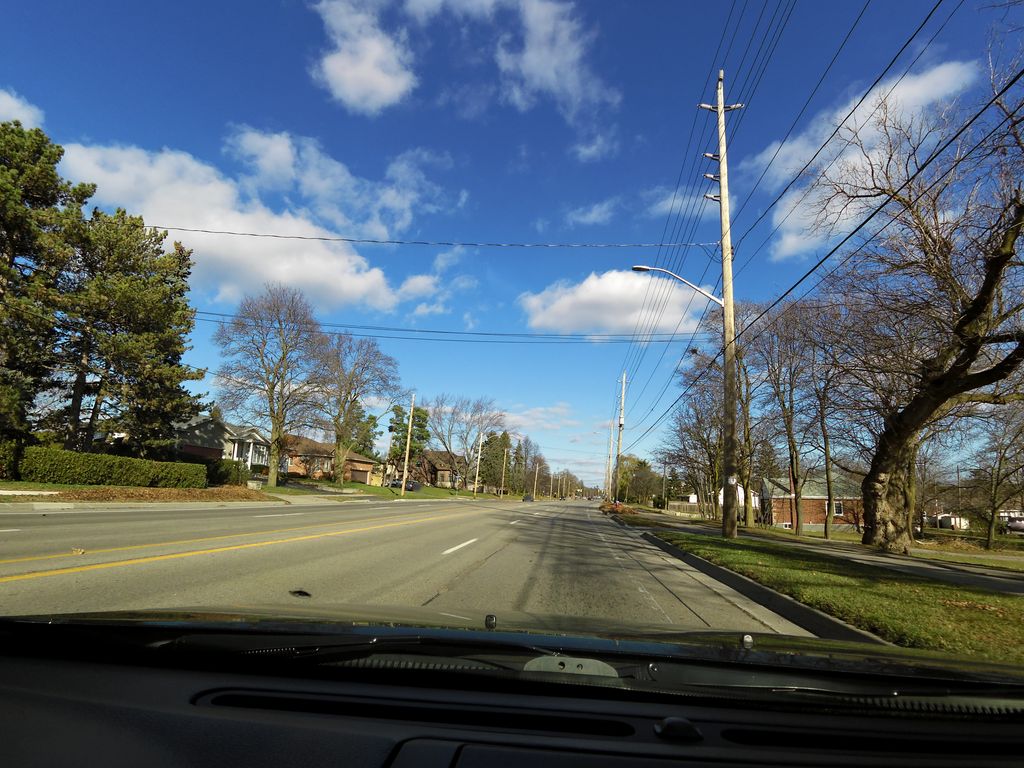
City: hamilton